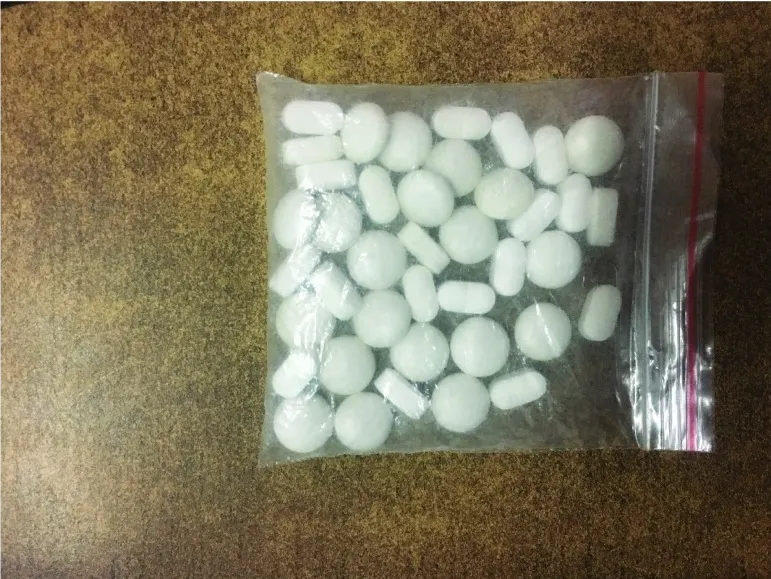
Unlabeled tablet taken by case 3.
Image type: pathology (fish)